Question: I am trying to get ID token and Refresh token along with access token from Azure AD app via Postman by using below parameters:
'''
GET
https://login.microsoftonline.com/mytenant_id/oauth2/v2.0/token
client_id='myclient_id'
&client_secret='myclient_secret'
&grant_type=authorization_code
&scope=https://graph.microsoft.com/.default
&redirect_uri=https://jwt.ms
'''
I am able to get the access token, but not sure why I am not getting ID token and Refresh token along with it.
Atfirst, I tried with client_credentials flow, but I came to know I have to use auth code flow or OpenID Connect in order to get those tokens.
So I shifted to auth code flow. But still I'm getting access token only:(
I have also enabled the below options in the Portal
<URL>
What else settings are needed to get the tokens? Any suggestions would be appreciated.
I have given below API permissions:

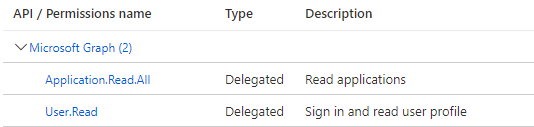
Answer: Please that, getting 'ID token' and 'Refresh token' along with access token depends on the you grant to the application as mentioned in this <URL>.

After adding the 'openid' and 'offline_access' in the scope, I got all tokens successfully like below:
<URL>